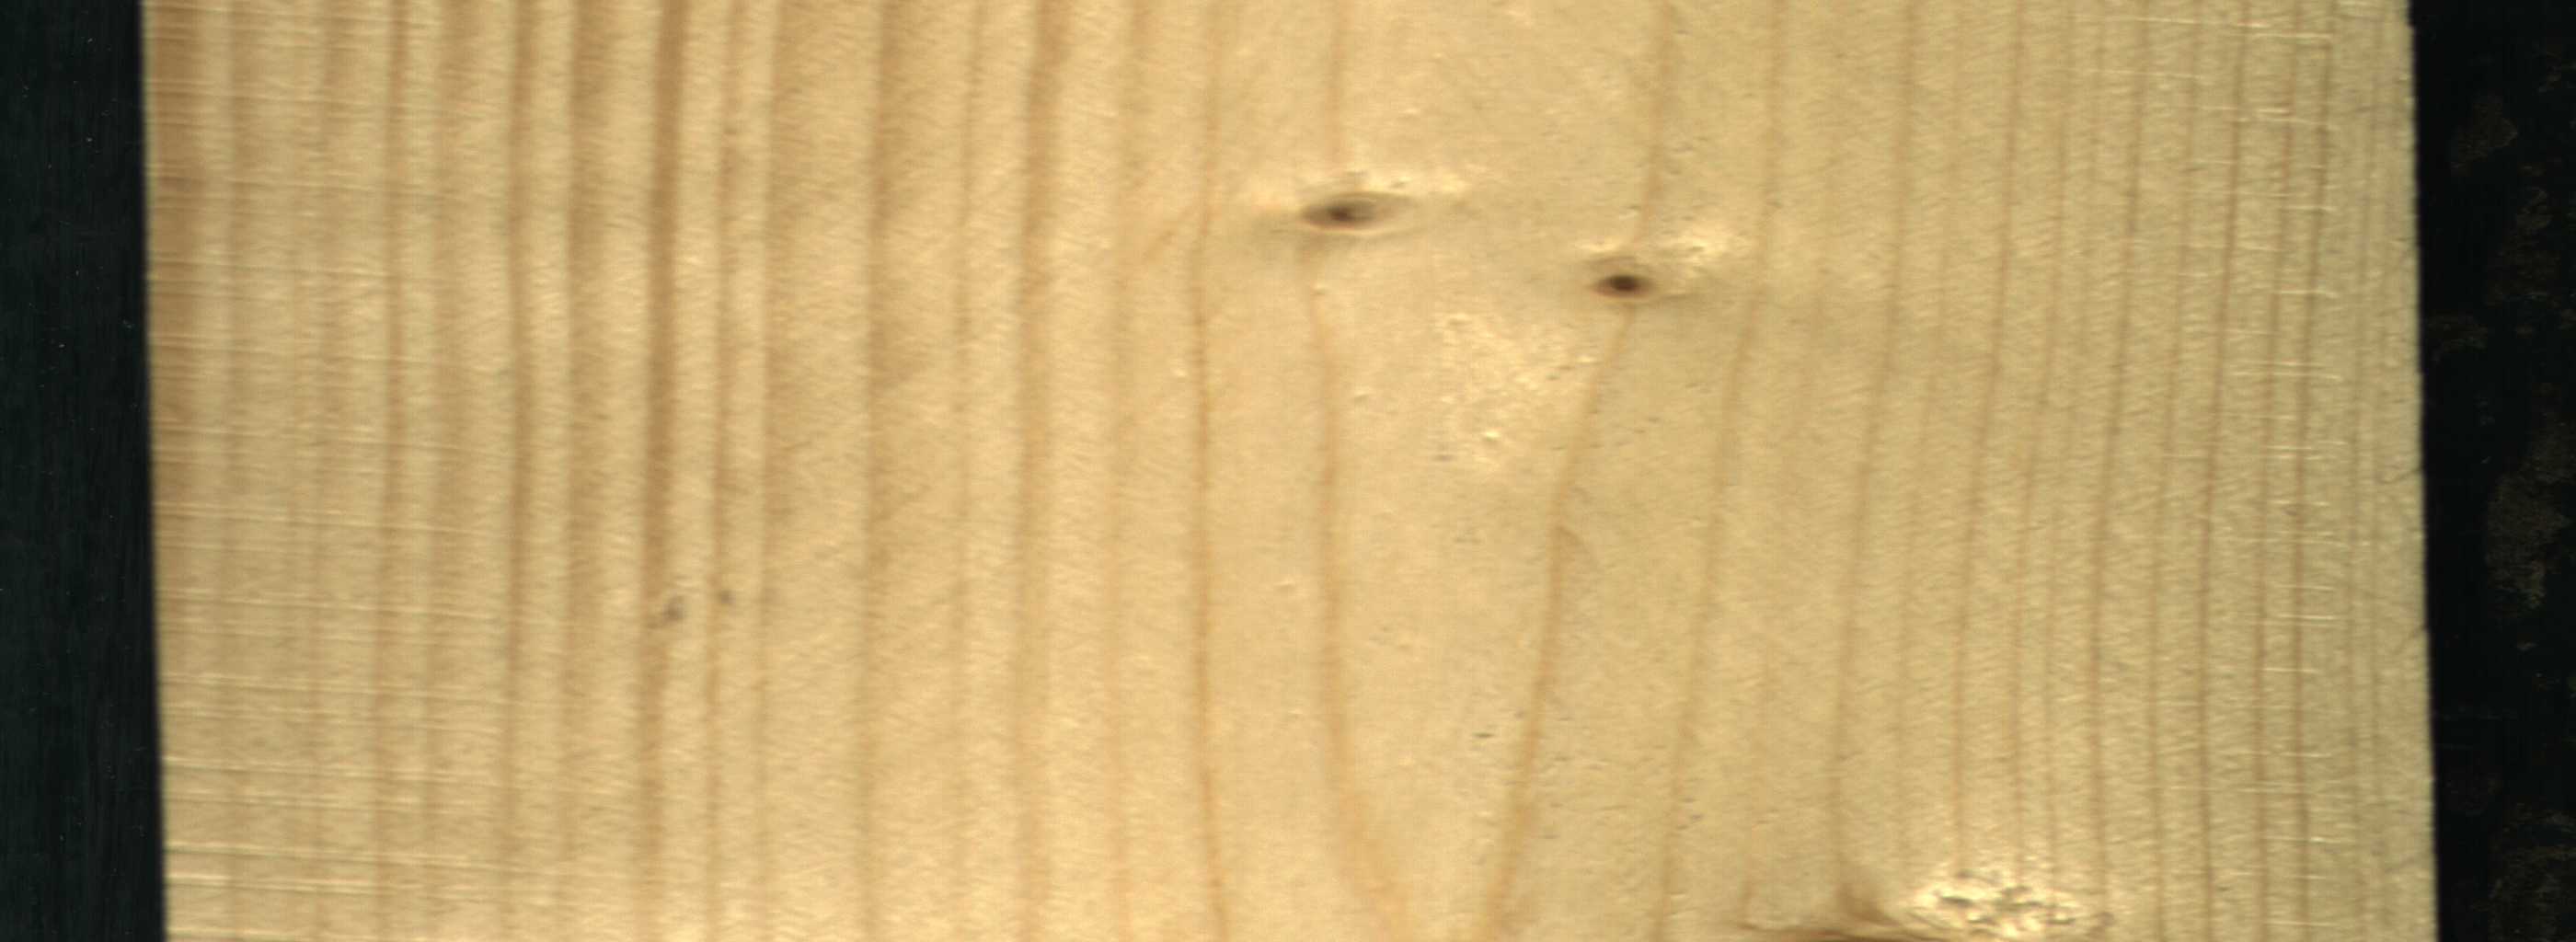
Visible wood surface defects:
Live_Knot
Live_Knot